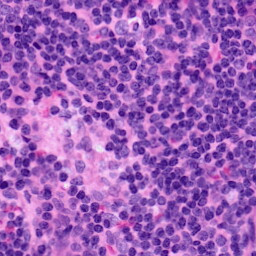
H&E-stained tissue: LymphNode